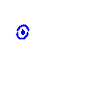
Particle: kaon